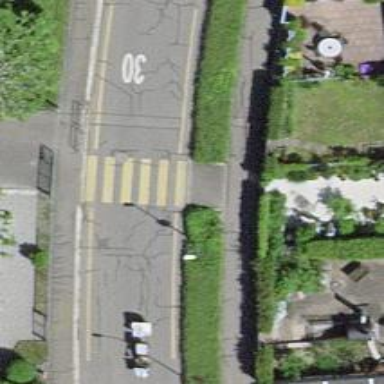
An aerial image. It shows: Uncontrolled zebra crossing on the road.